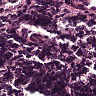
Metastatic tissue present: no